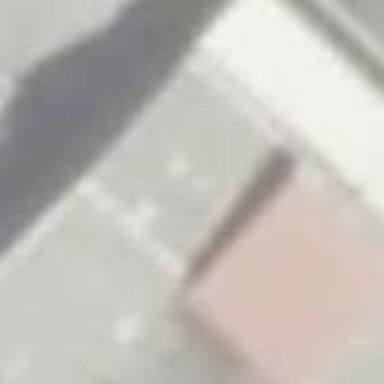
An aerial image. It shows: Part of building.